Field crop: tomato
Growth stage: 1
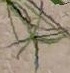
Species: cyperus